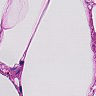
Metastatic tissue present: no